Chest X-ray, PA view. Patient: 47 years old, sex M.
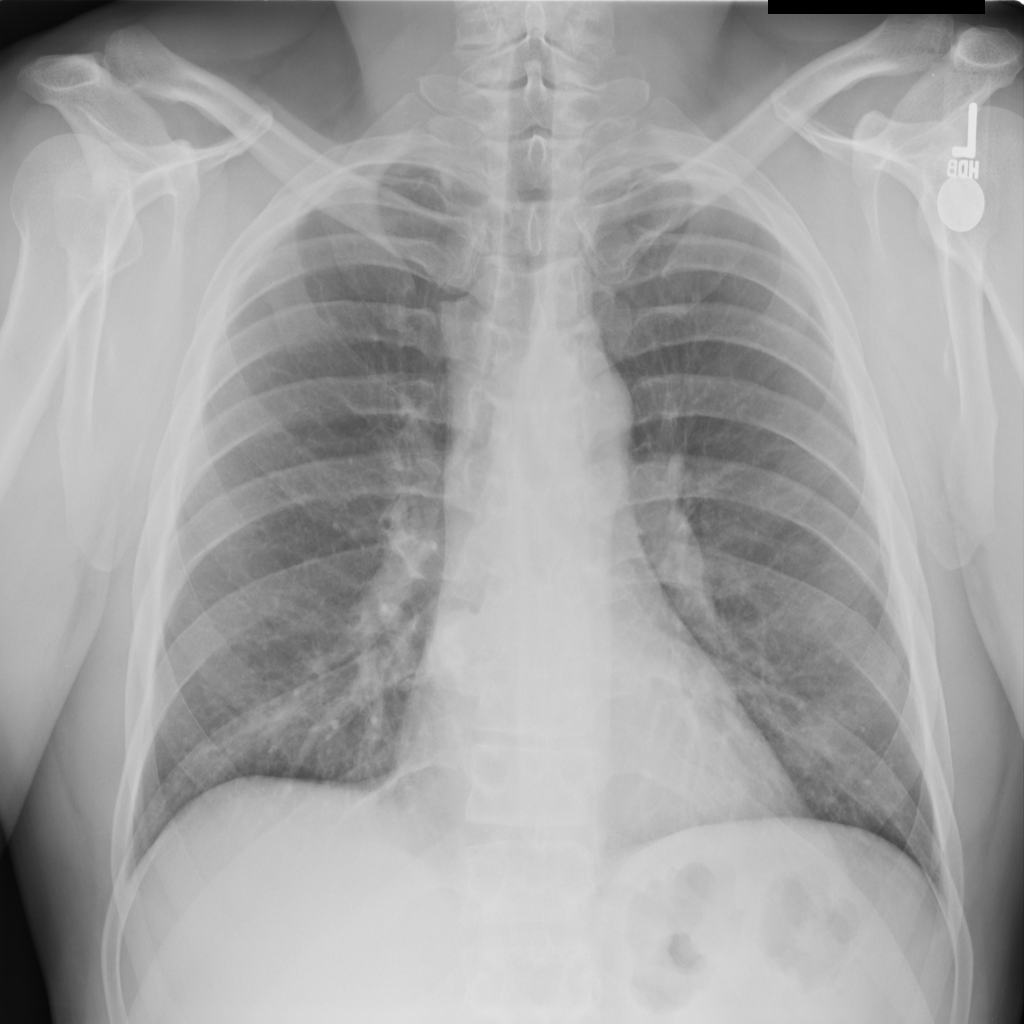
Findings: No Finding